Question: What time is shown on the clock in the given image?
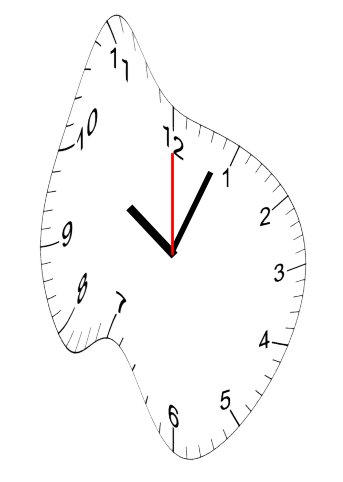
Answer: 10:04:00